Field crop: tomato
Growth stage: 1
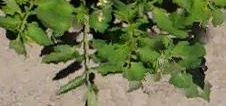
Species: tomato